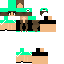
A female human skin with medium skin, wearing brown long hair dressed in a blue hoodie and black shorts, featuring a closed mouth.